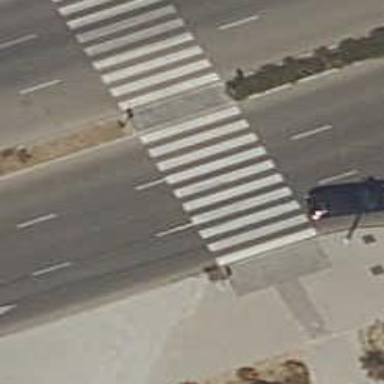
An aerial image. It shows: Crossing with traffic signals.